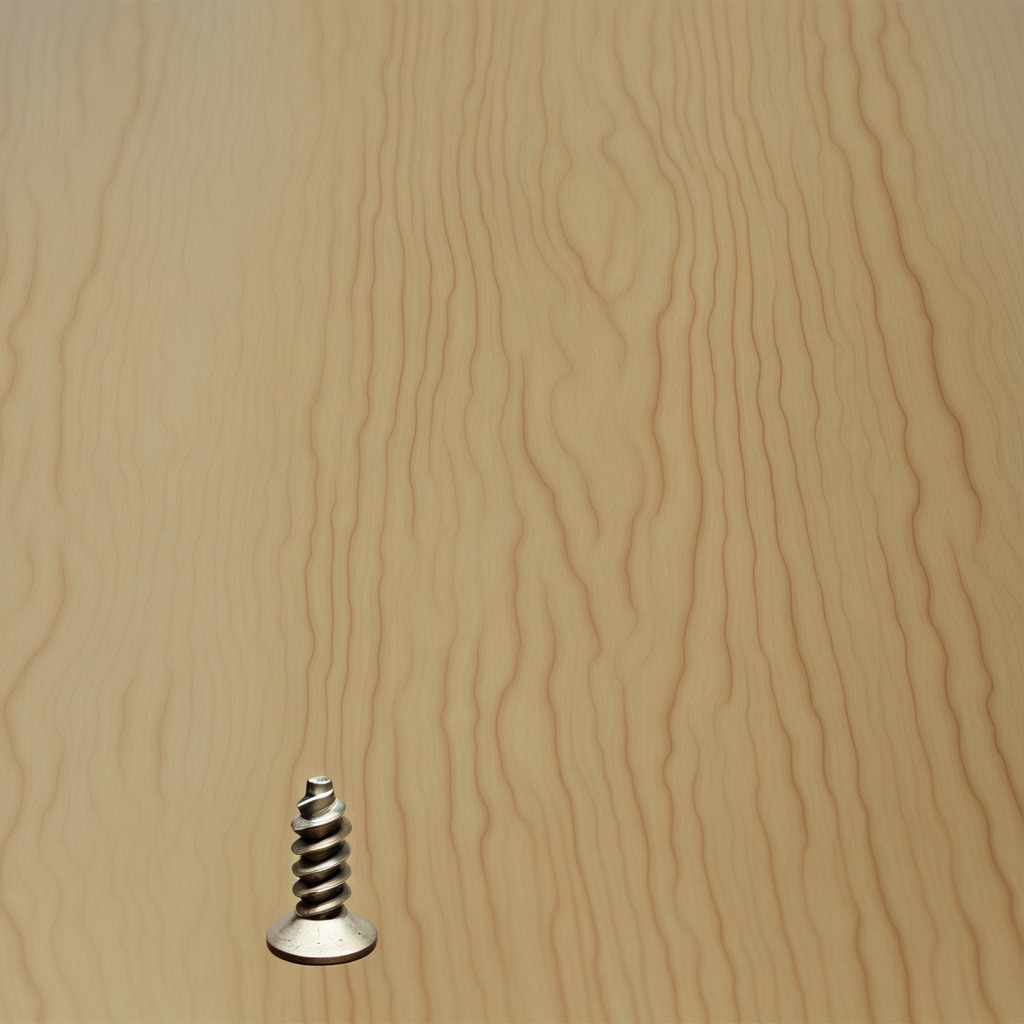
A metal screw lies on the plywood surface.